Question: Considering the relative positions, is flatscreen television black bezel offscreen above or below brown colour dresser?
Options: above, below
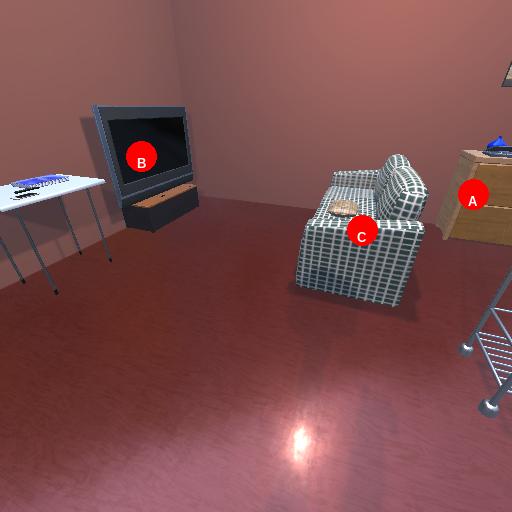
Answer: above